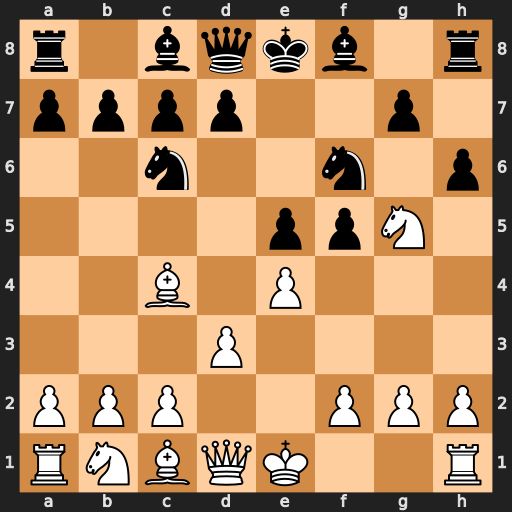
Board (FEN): r1bqkb1r/pppp2p1/2n2n1p/4ppN1/2B1P3/3P4/PPP2PPP/RNBQK2R
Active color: w
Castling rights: KQkq
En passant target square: -
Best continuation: Nf7 Qe7 Nxh8